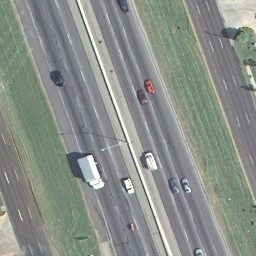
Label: freeway